Question: I am new to sympy. My ultimate goal is to plot y with respect to x.
Y is the known formula of k, m, o

and 'x = o*(m/k)**0.5' is also known.
I want to know how can I plot a function of both of them.
I am not sure which direction I should proceed from. I have tried simplification, and in the handwritten calculation, M/K of the numerator and denominator should be eliminated, but I have used sympy to only achieve the same variables in the top and bottom, which makes me at a loss. I hope that you can give me a solution.
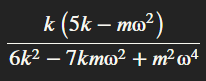
Answer: This is an implicit definition of 'y' and 'x' in terms of parameters 'omega', 'k' and 'm'. Since 'omega' and x are directly proportional, I would recommend solving for 'omega' in terms of 'x' and then replacing 'omega' in 'y' with that solution. That will give you 'y' as a function of 'x' which you can then plot. Here is a toy example:
'''
>>> from sympy.abc import x, w, k
>>> yi = w
>>> xi = w*k
>>> yx = yi.subs(w. solve(x - xi, w)[0]); yx
x/k
>>> plot(yx.subs(k, 1), ylim=(-1,3))
'''